Question: I'm displaying a series of images on an iPad that are being sent over a network connection. It seems to work fine, but the images have a lot of ghosting for some reason (see image below). Is there some kind of technique for drawing that would eliminate this? I'd say it's an issue with the refresh rate of the screen, but that wouldn't explain why using the iPad's screenshot functionality captures the phenomenon.

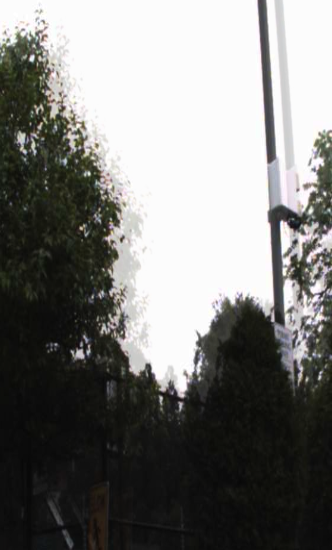
Answer: You are probably switching between images in a way that triggers an <URL> that cross-fades between the old image and the new one.
The <URL> explains how CoreAnimation is deciding to run that implicit animation, and how to override it.
The two easiest ways IMHO are:
1. When you change the image, use a CATransaction to disable actions
2. In your layer's delegate, implement -actionForLayer:forKey: and return [NSNull null]. (If you are using a UIView, it's already the layer's delegate.)
<URL> gives a few more options -- it might even be a duplicate of your situation.